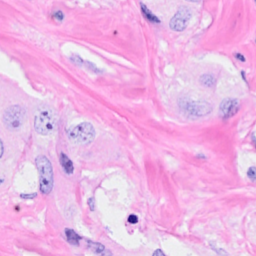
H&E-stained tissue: Breast